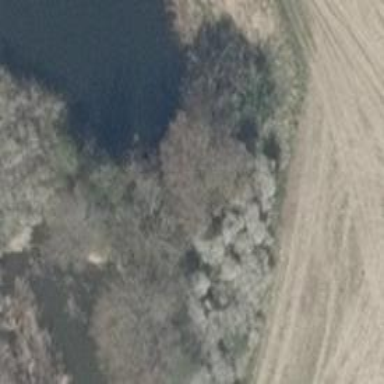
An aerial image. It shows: Peaceful pond surrounded by nature.